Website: apple
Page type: customer-info-address
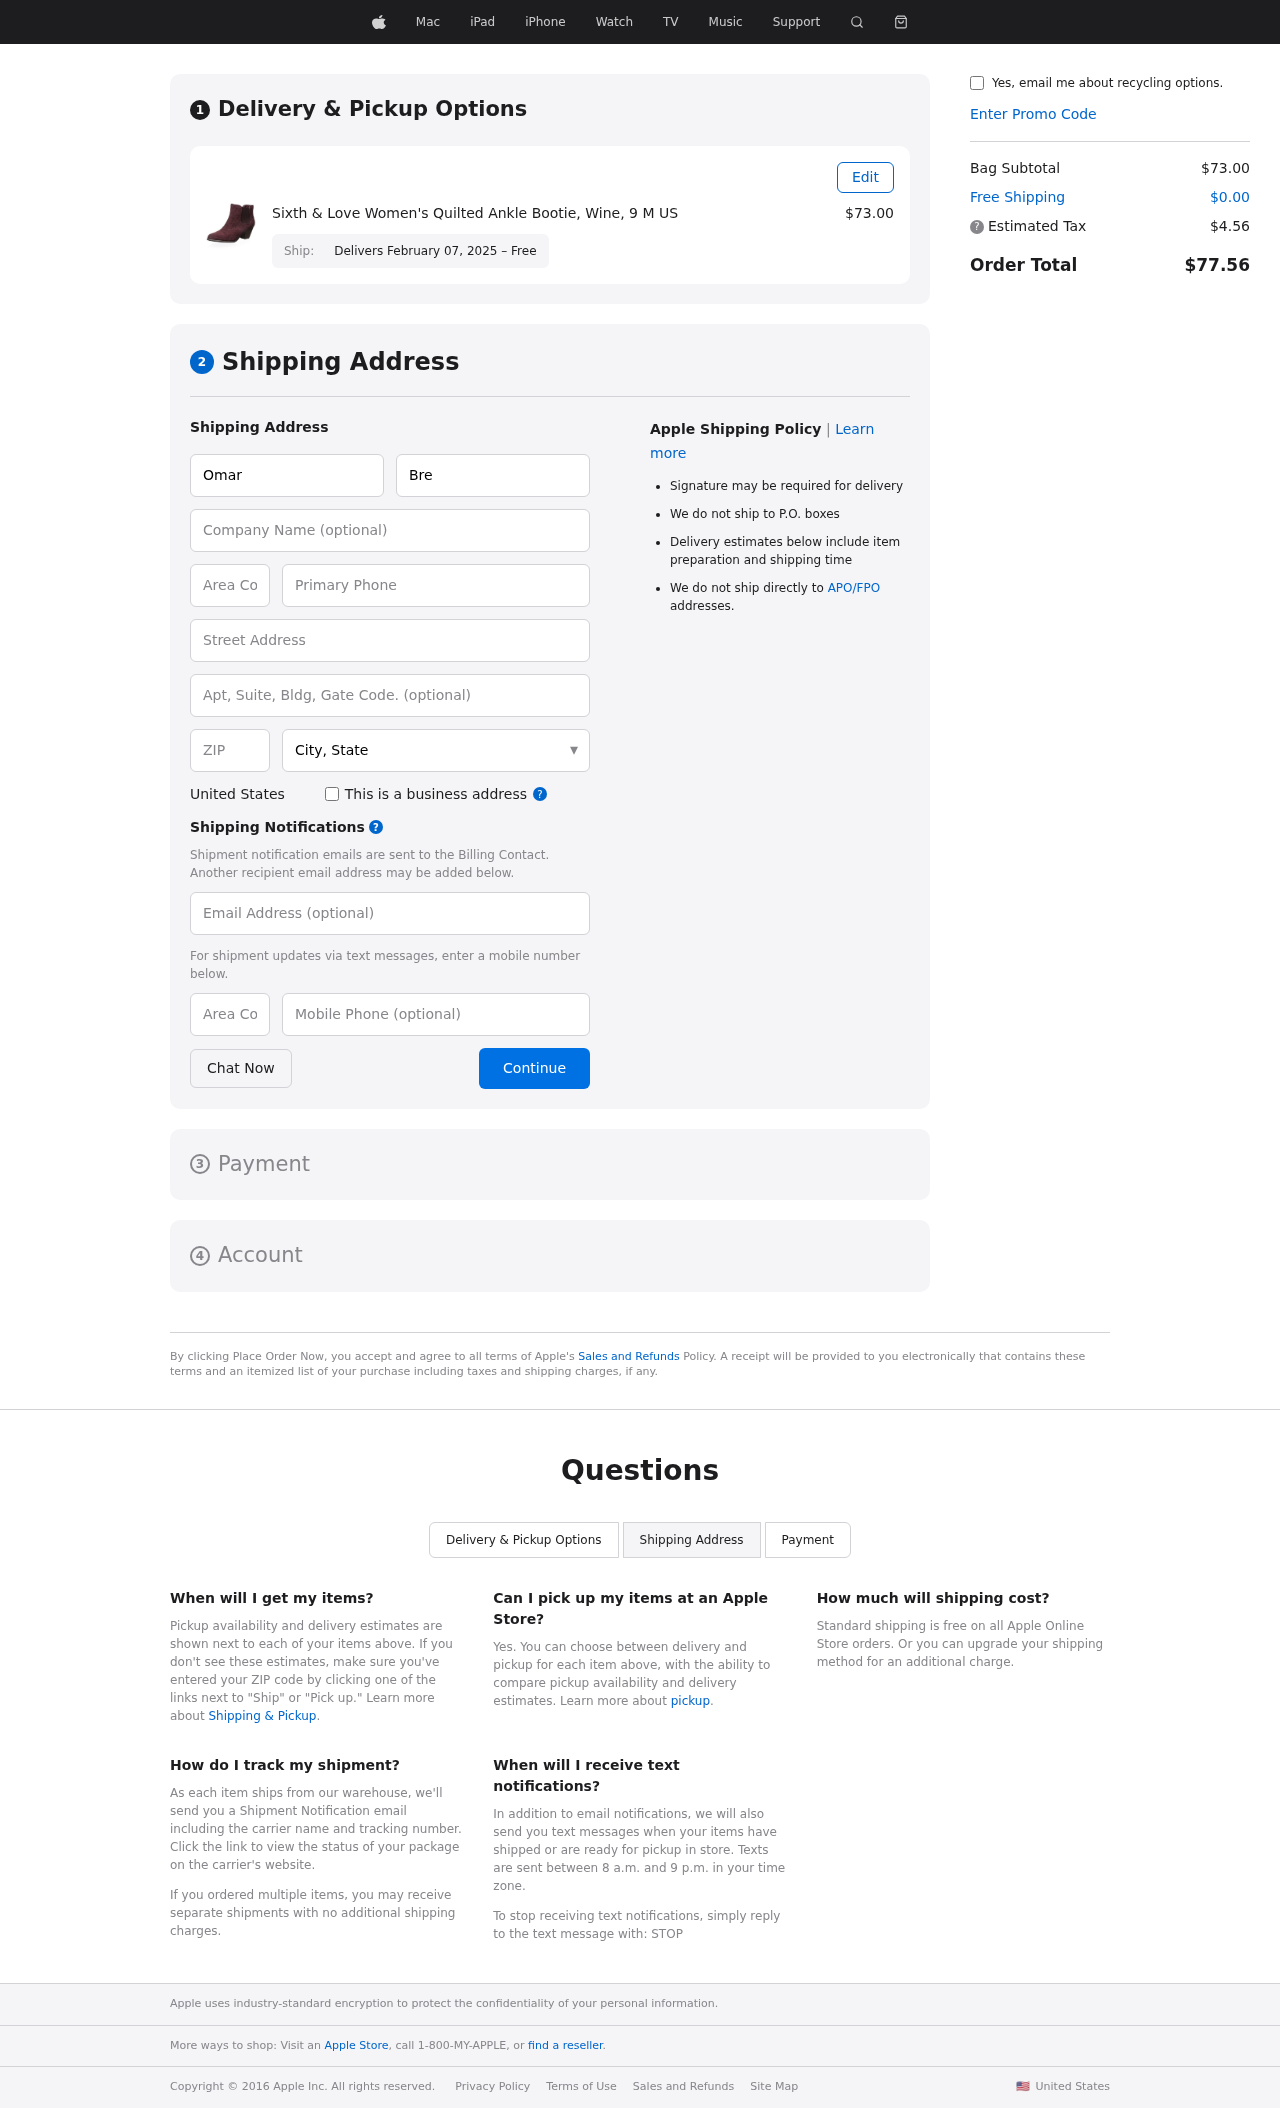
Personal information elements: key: PII_CITY_STATE
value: Samuelborough, VT
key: PII_COMPANY
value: Marshall-Day
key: PII_COUNTRY
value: United States
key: PII_EMAIL
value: obrewer@hotmail.com
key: PII_FIRSTNAME
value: Omar
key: PII_LASTNAME
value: Brewer
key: PII_PHONE
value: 2879136552
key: PII_PHONE_AREA
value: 287
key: PII_POSTCODE
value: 79895
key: PII_STREET
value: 9827 Linda Trail
Product elements: key: PRODUCT1_NAME
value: Sixth & Love Women's Quilted Ankle Bootie, Wine, 9 M US
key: PRODUCT1_PRICE
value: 73
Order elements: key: ORDER_DELIVERY_DATE
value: Delivers February 07, 2025 – Free
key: ORDER_SUBTOTAL
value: $73.00
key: ORDER_SHIPPING_COST
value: $0.00
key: ORDER_TAX
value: $4.56
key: ORDER_TOTAL
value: $77.56